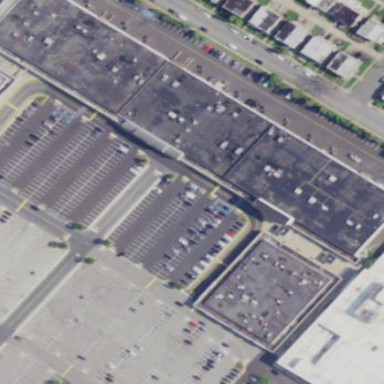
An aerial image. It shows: Retail building.